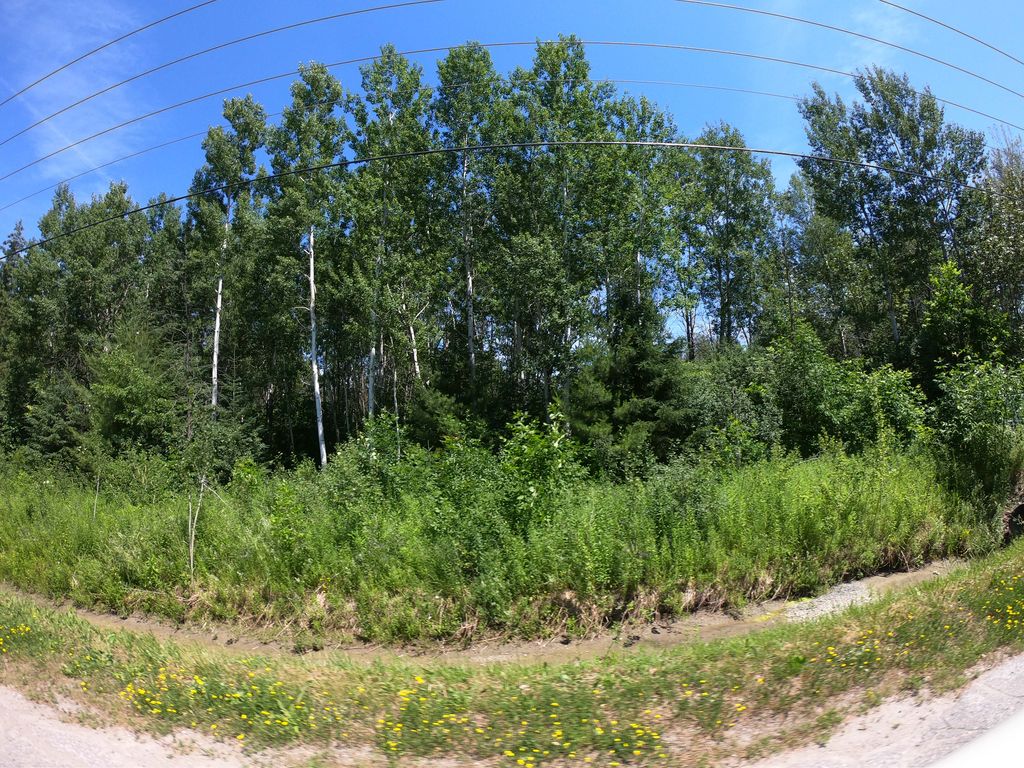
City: ottawa-gatineau